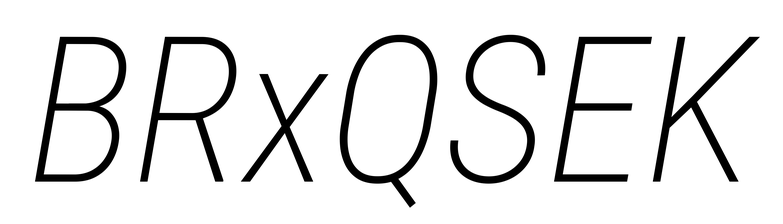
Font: Roboto-Italic_Condensed_ExtraLight_Italic